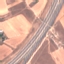
Label: Highway